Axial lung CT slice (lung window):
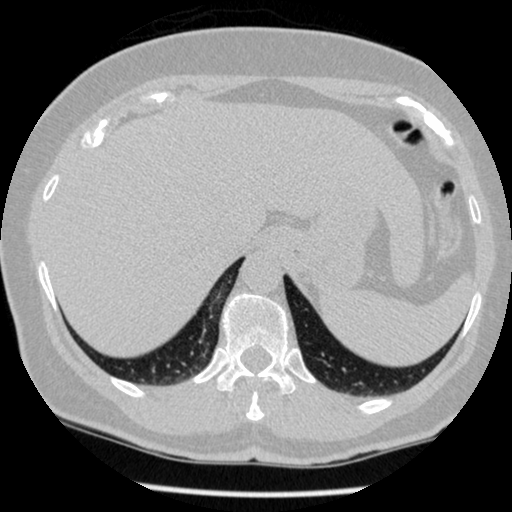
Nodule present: no